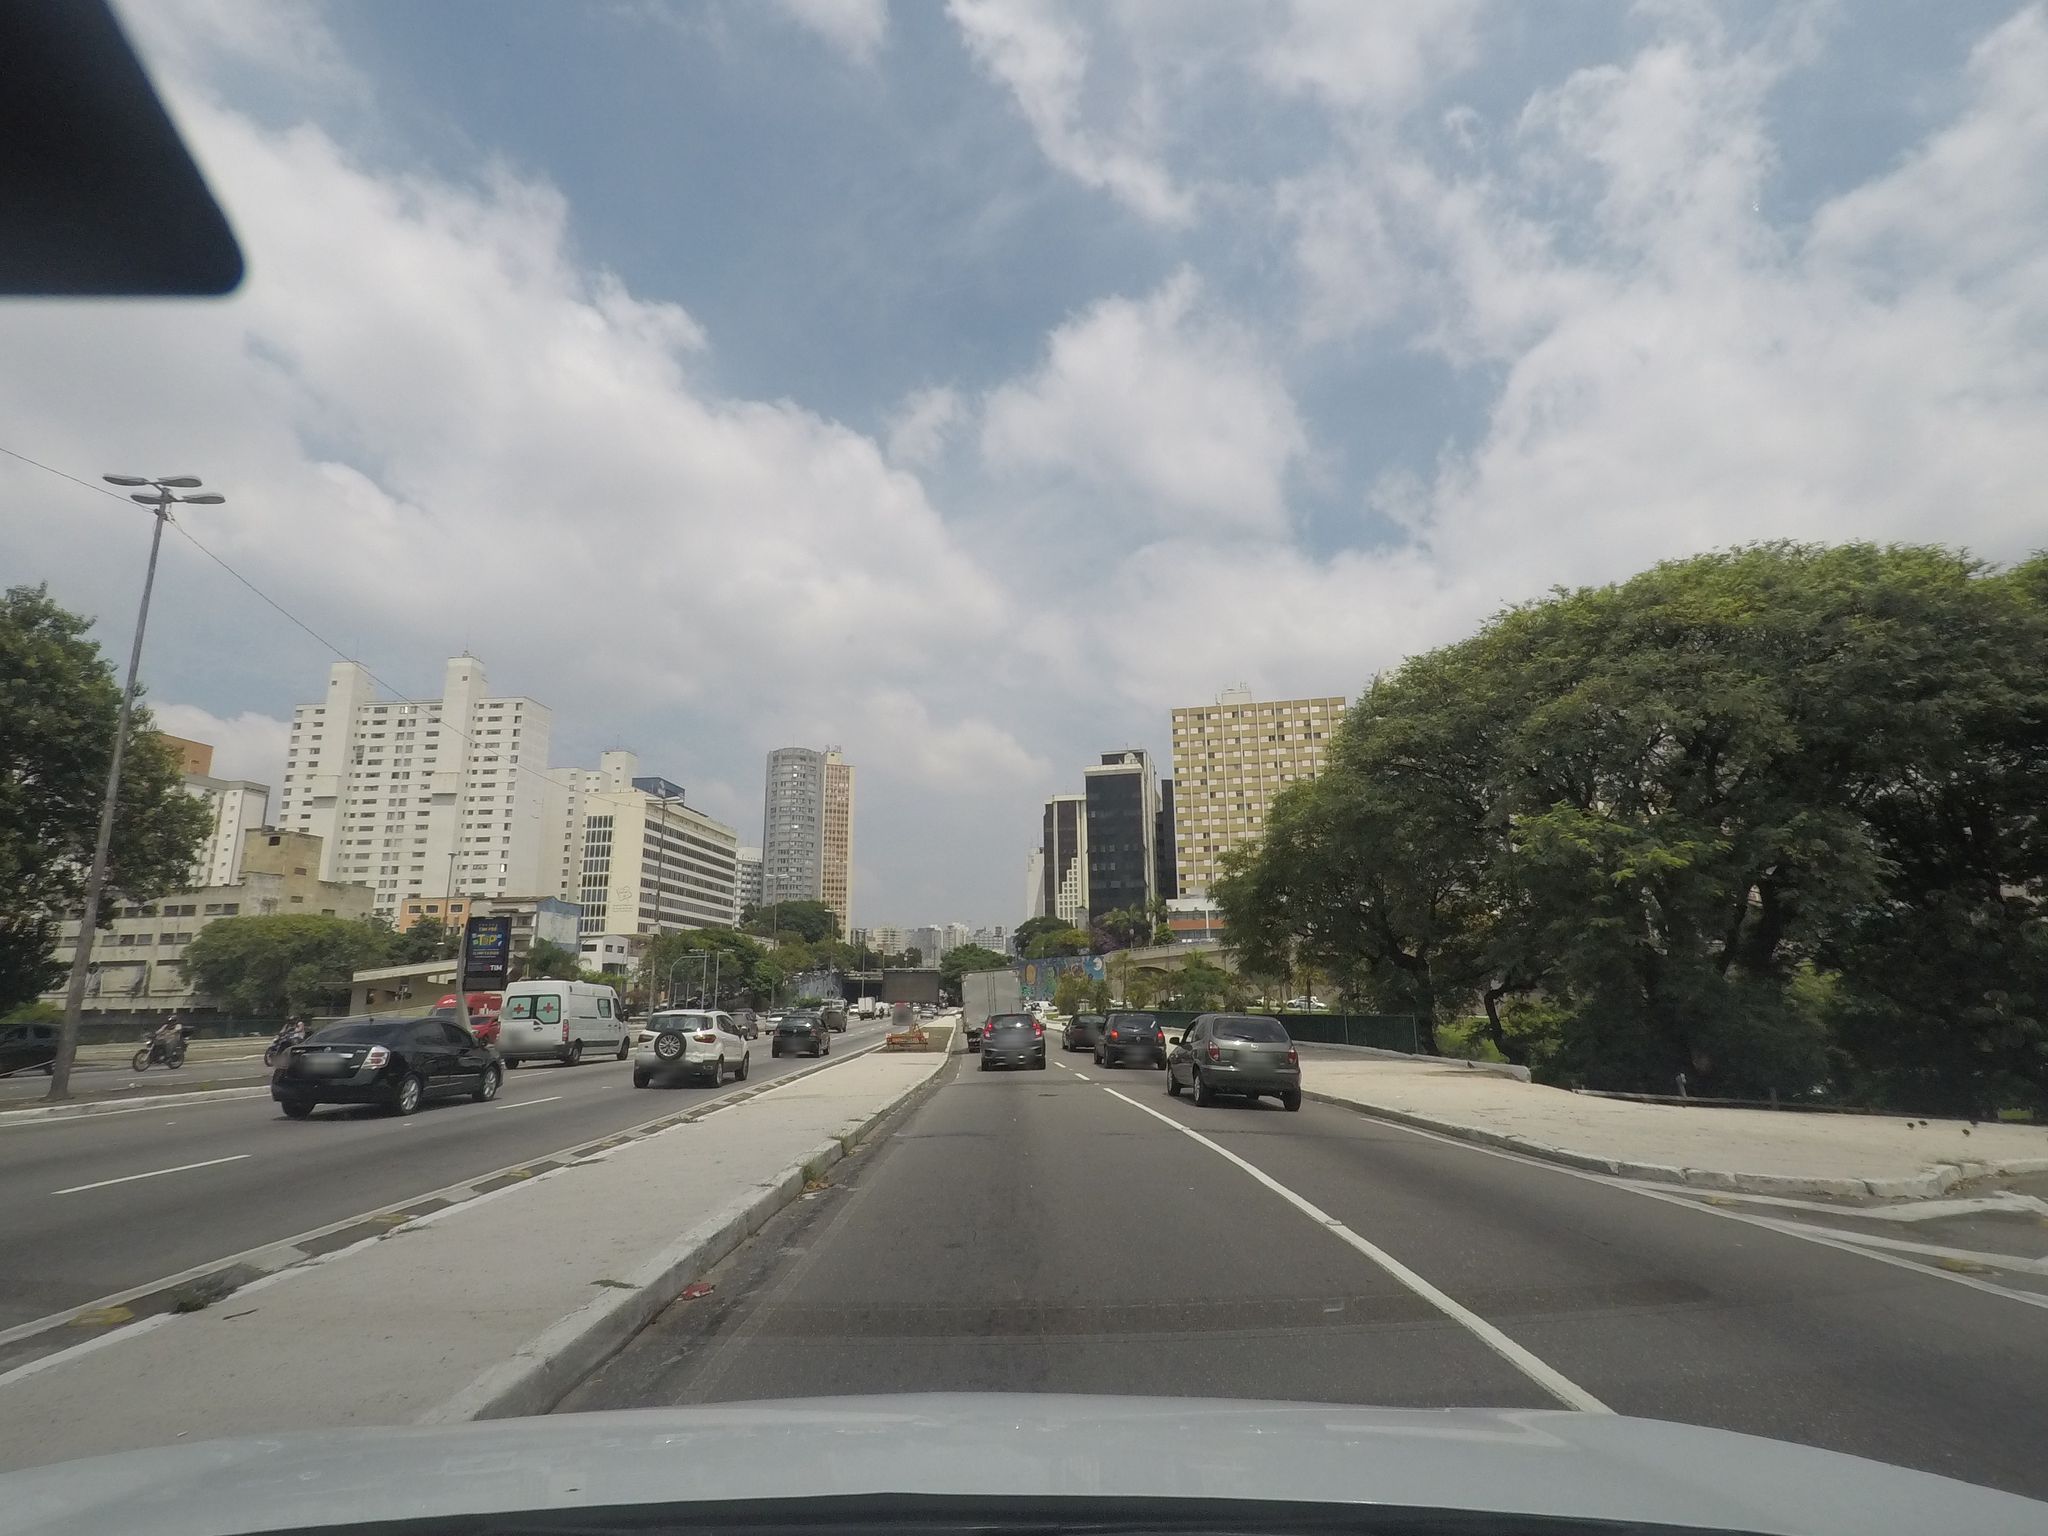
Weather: cloudy
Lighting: day
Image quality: good
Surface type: driving surface
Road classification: trunk
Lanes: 3
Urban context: urban centre
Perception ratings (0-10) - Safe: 4.82, Lively: 7.76, Beautiful: 6.89, Boring: 1.84, Depressing: 6.28, Wealthy: 4.28